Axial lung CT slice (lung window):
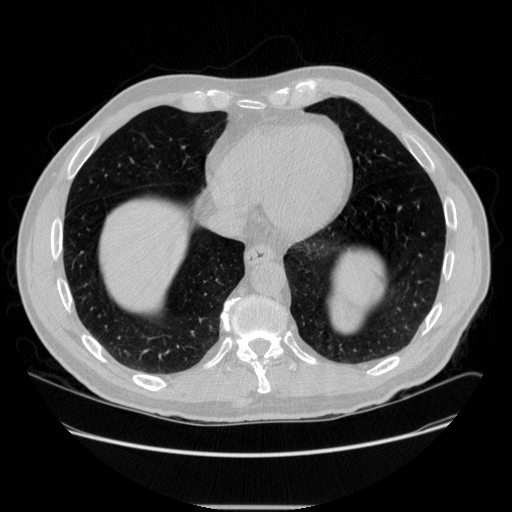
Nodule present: no